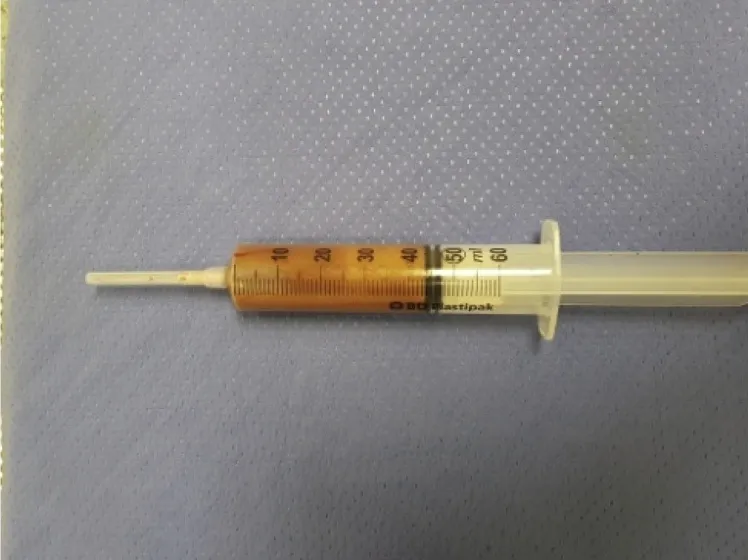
Fluid removed from the mass before the extraction.
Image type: medical_photograph (skin_photograph)